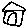
Label: house